The image is a wavelet scalogram (time versus scale/frequency) of a rolling-element bearing's vibration signal. Based on the visible evidence, which condition applies: normal, inner_race, outer_race, ball?
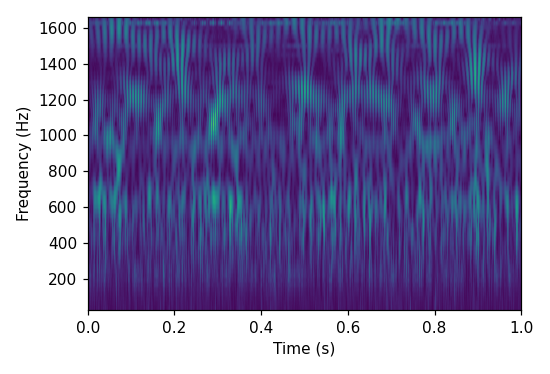
Answer: outer_race